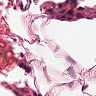
Metastatic tissue present: no